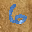
Label: 6